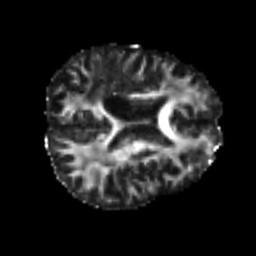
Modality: FA
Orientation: axial
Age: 45
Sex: male
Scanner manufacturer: siemens
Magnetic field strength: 3 T
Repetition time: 4.999 s
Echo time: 0.07946 s